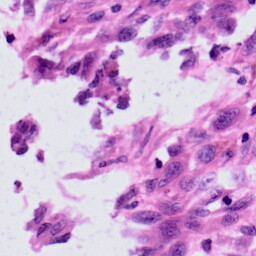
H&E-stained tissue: Skin